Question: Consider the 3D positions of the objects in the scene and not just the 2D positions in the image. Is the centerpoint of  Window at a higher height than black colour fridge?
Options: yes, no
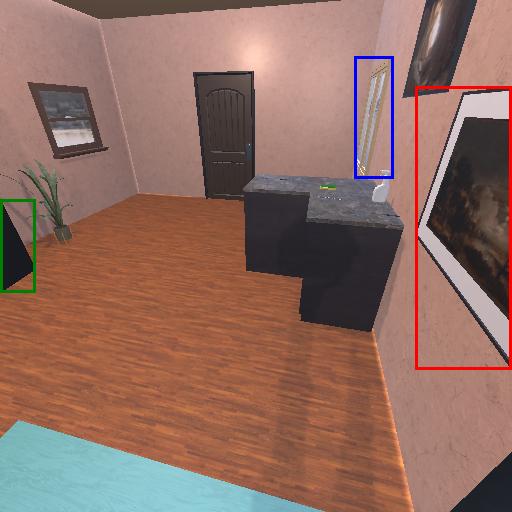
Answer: yes